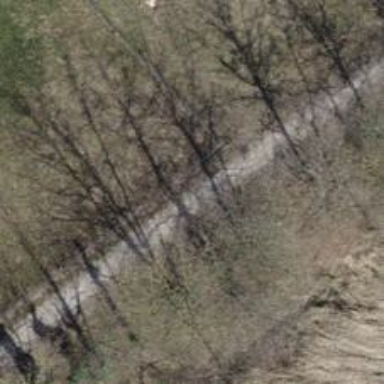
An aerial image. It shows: Compacted path road.